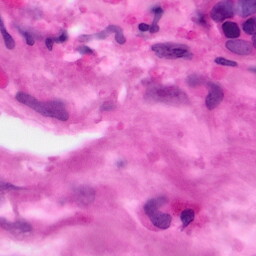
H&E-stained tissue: Pancreatic